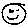
Label: smiley face